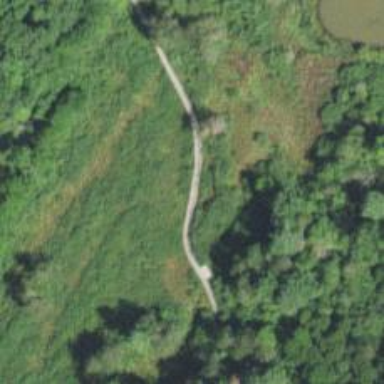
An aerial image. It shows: Path.